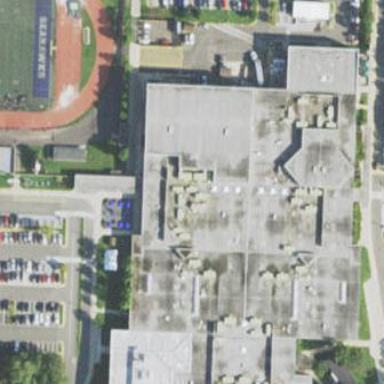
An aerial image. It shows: School building.